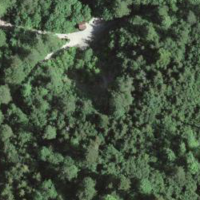
EUNIS habitat code: 41
Species observed at this site:
Petasites albus
Aquilegia vulgaris
Pieris napi
Sambucus racemosa
Argynnis paphia
Asplenium viride
Gymnadenia conopsea